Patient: sex M, age 37
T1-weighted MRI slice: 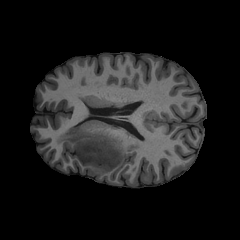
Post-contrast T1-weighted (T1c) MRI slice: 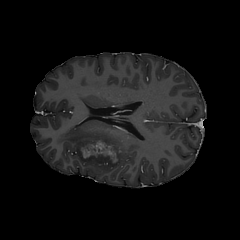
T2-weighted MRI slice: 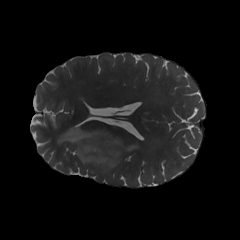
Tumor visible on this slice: yes
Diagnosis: Astrocytoma, IDH-mutant
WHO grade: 4